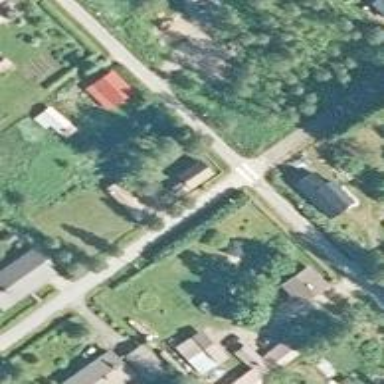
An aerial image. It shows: Residential road.